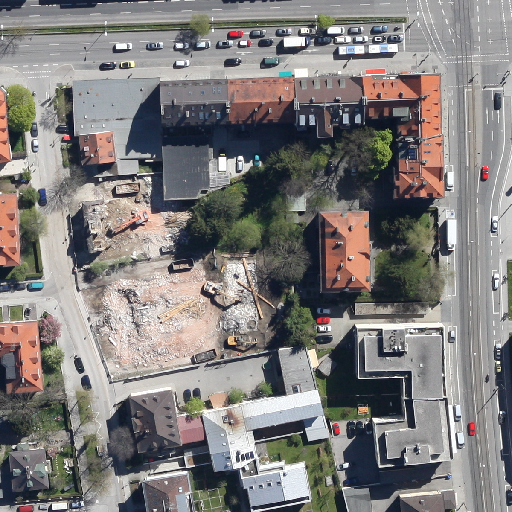
Referring expression: heavy-duty vehicle in the parking area